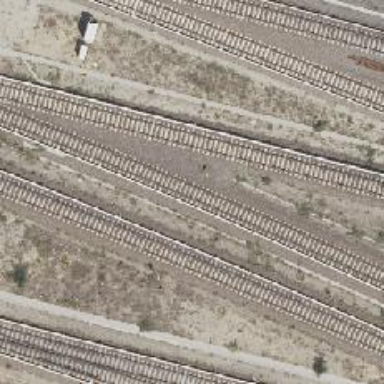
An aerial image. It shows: Railway milestone.